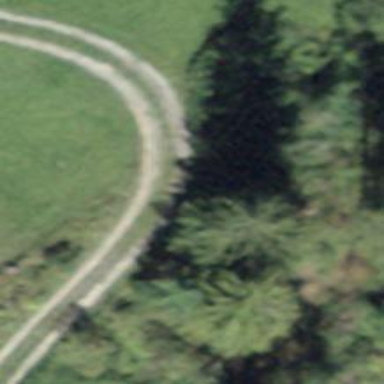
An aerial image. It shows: Track with grade 3 tracktype.